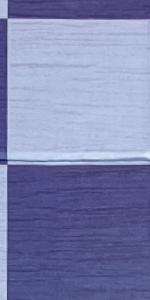
Label: Empty